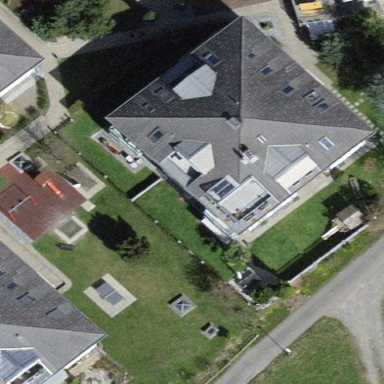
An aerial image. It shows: Pyramidal roof shapes the top of the apartments building.